Breast ultrasound image
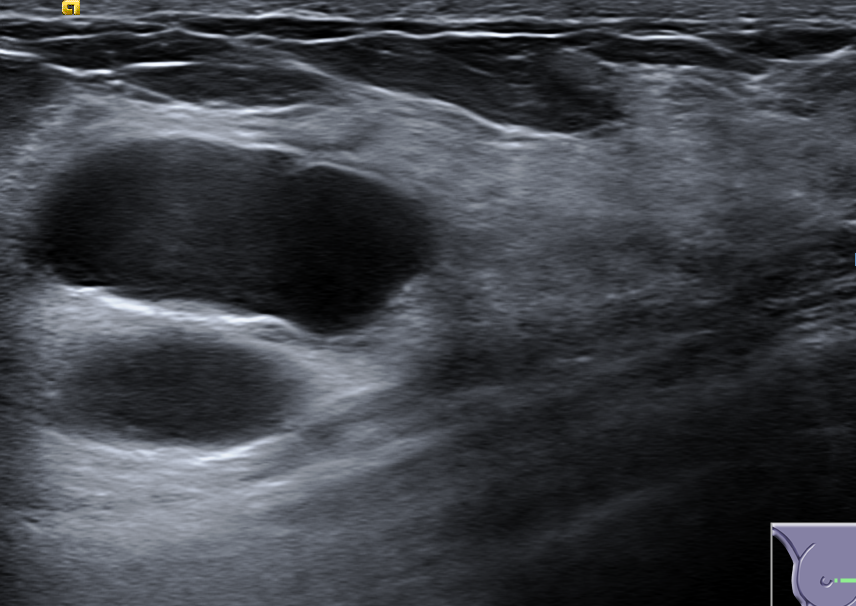
Diagnosis: benign